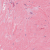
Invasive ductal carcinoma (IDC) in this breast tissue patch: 0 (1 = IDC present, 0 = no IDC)